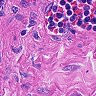
Metastatic tissue present: no